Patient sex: M
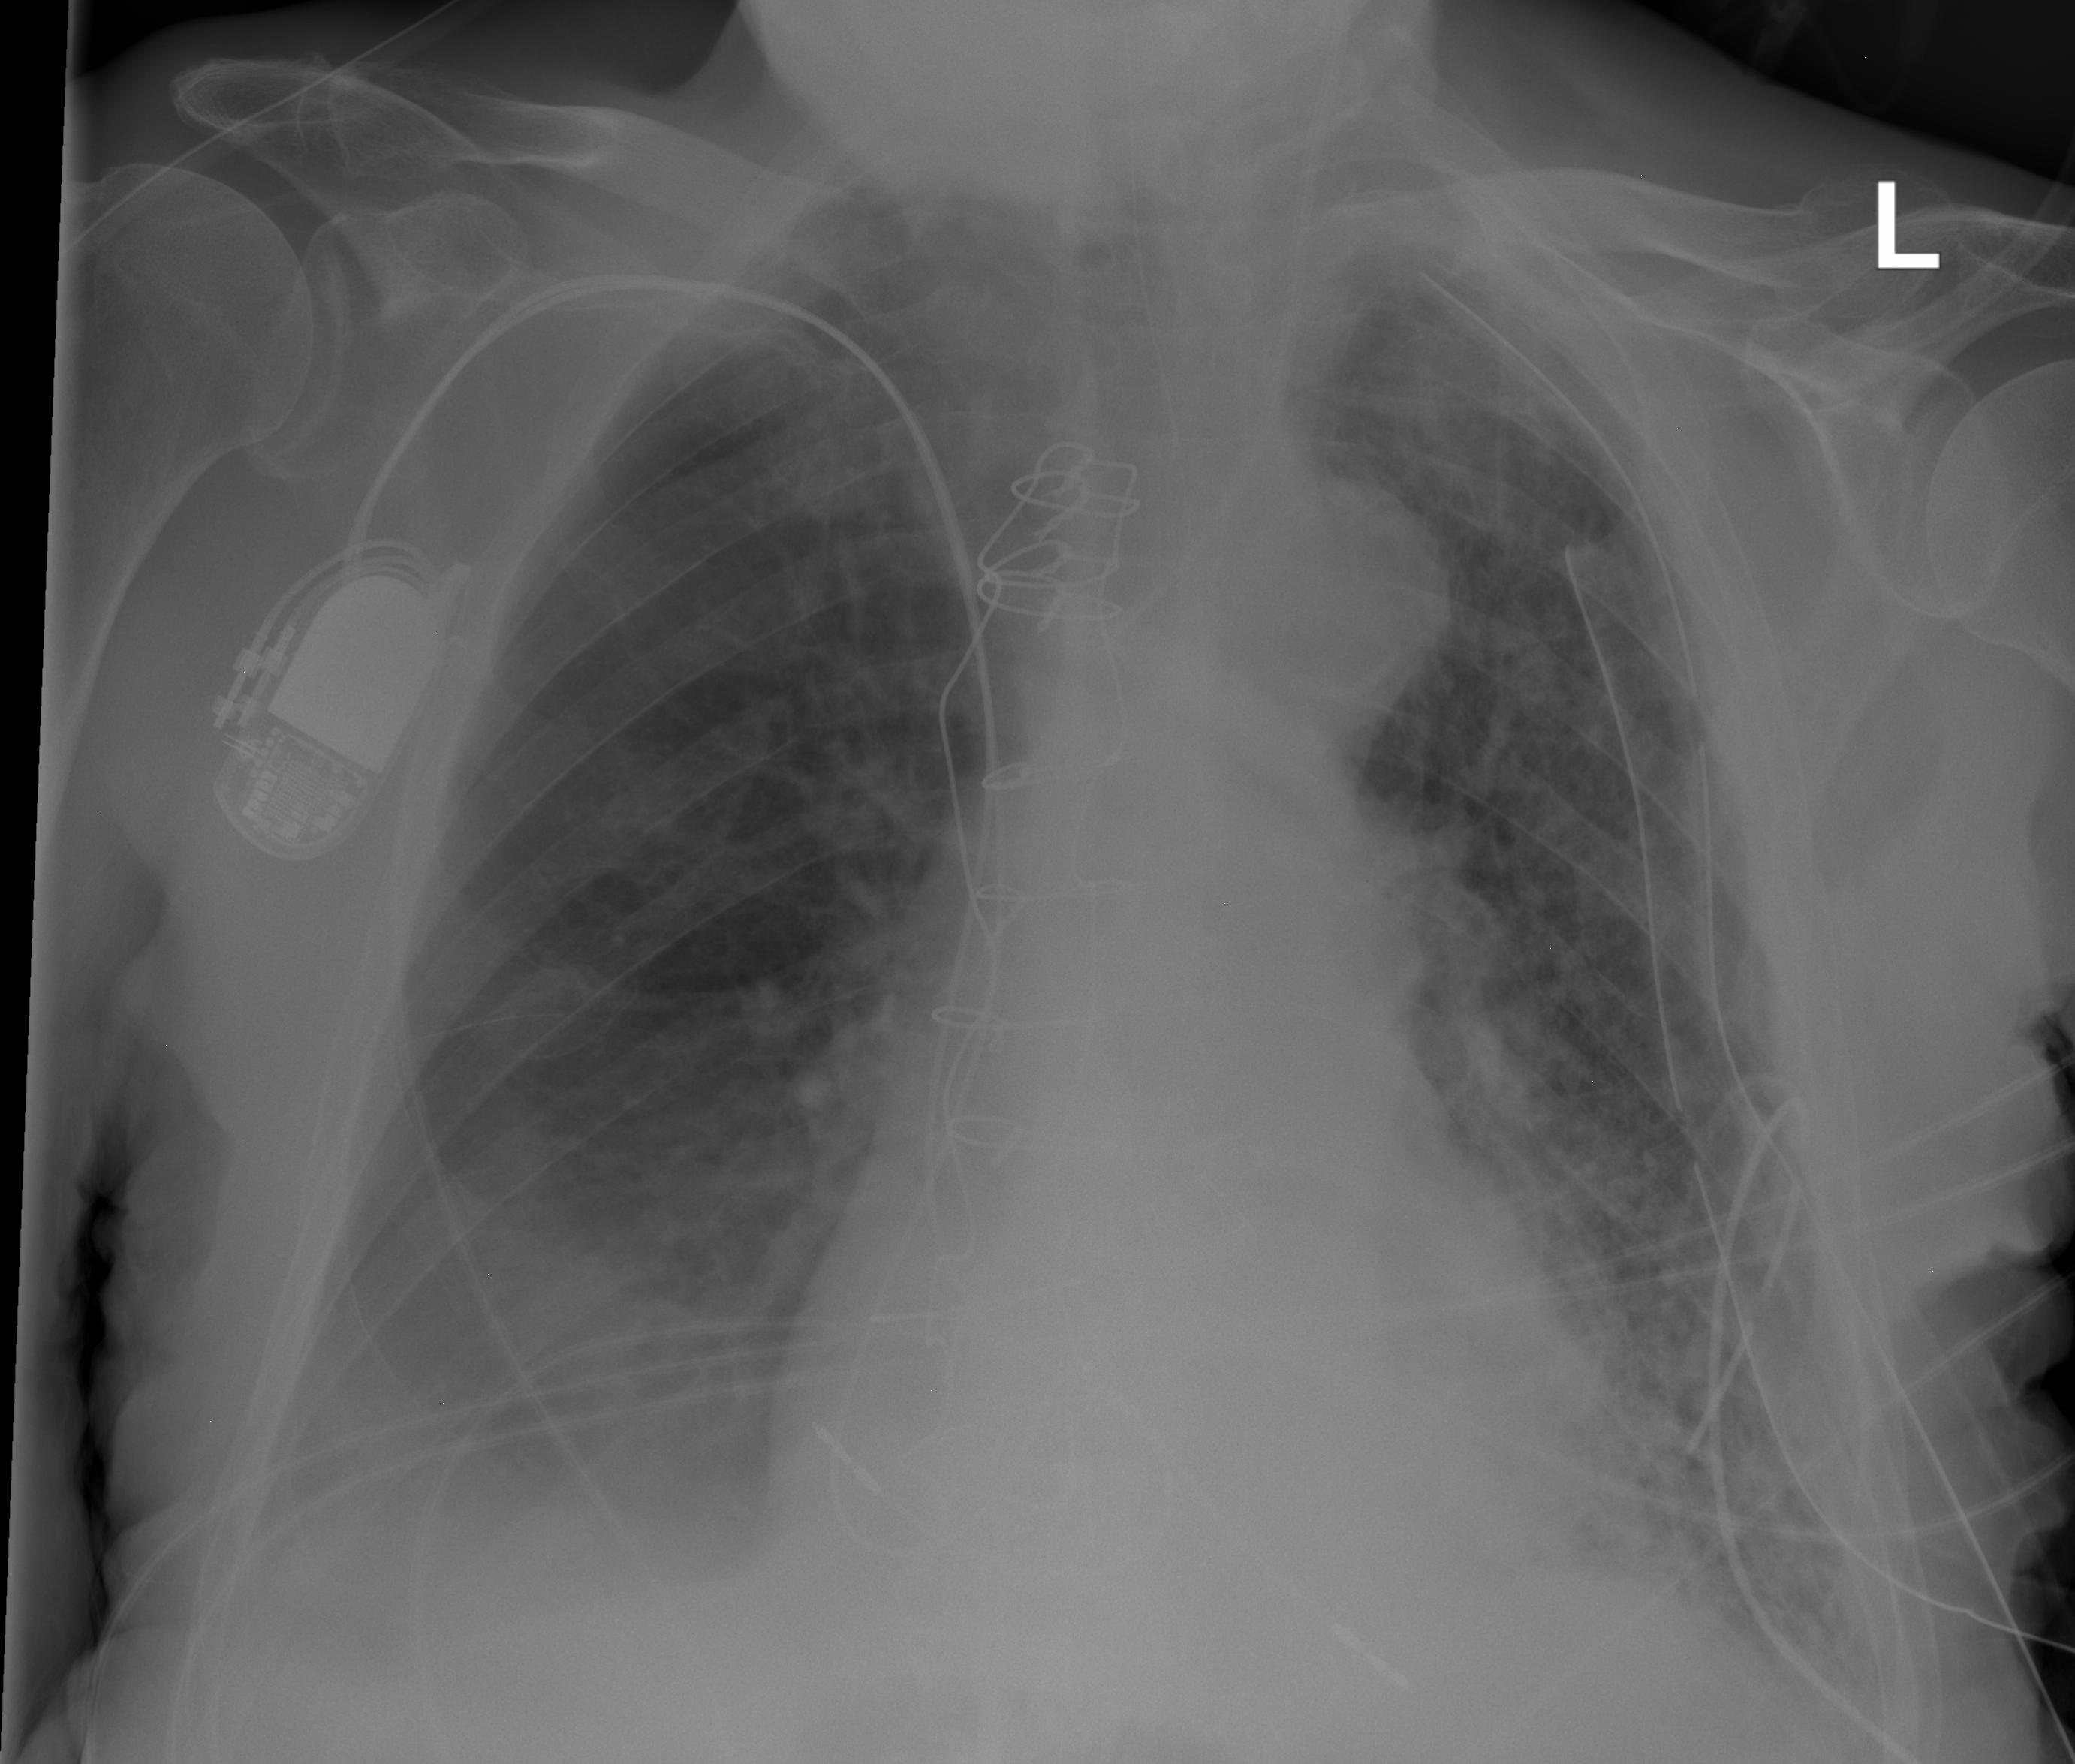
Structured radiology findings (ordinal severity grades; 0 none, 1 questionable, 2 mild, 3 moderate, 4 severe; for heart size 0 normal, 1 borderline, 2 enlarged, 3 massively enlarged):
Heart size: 1
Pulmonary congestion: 2
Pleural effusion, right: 2
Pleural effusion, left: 0
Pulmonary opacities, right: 2
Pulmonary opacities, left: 3
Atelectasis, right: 2
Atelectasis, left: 0